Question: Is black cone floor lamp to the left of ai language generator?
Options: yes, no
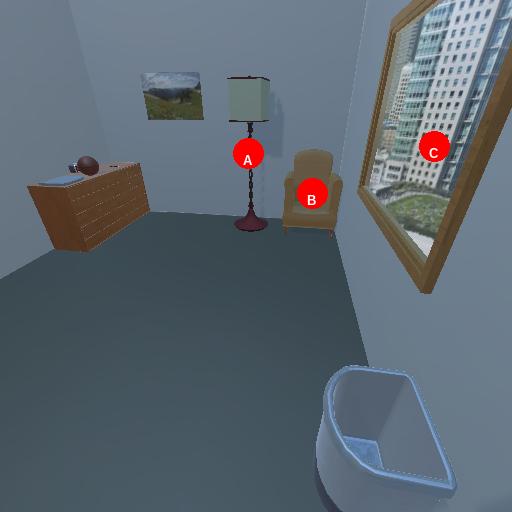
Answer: yes